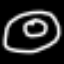
Label: donut